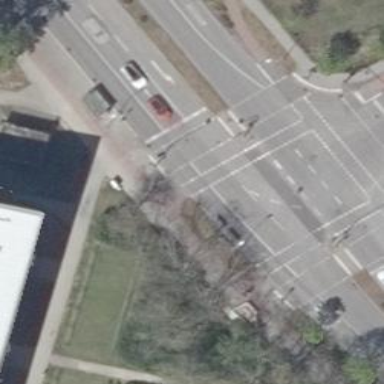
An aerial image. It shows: Crossing with traffic signals.